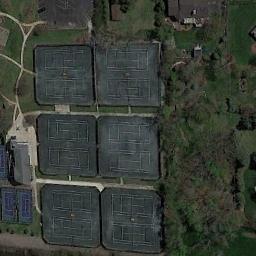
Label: tennis_court